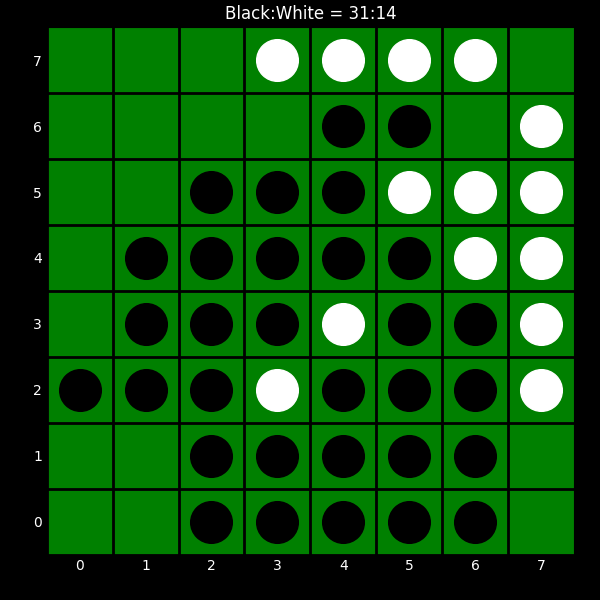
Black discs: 31
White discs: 14